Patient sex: M
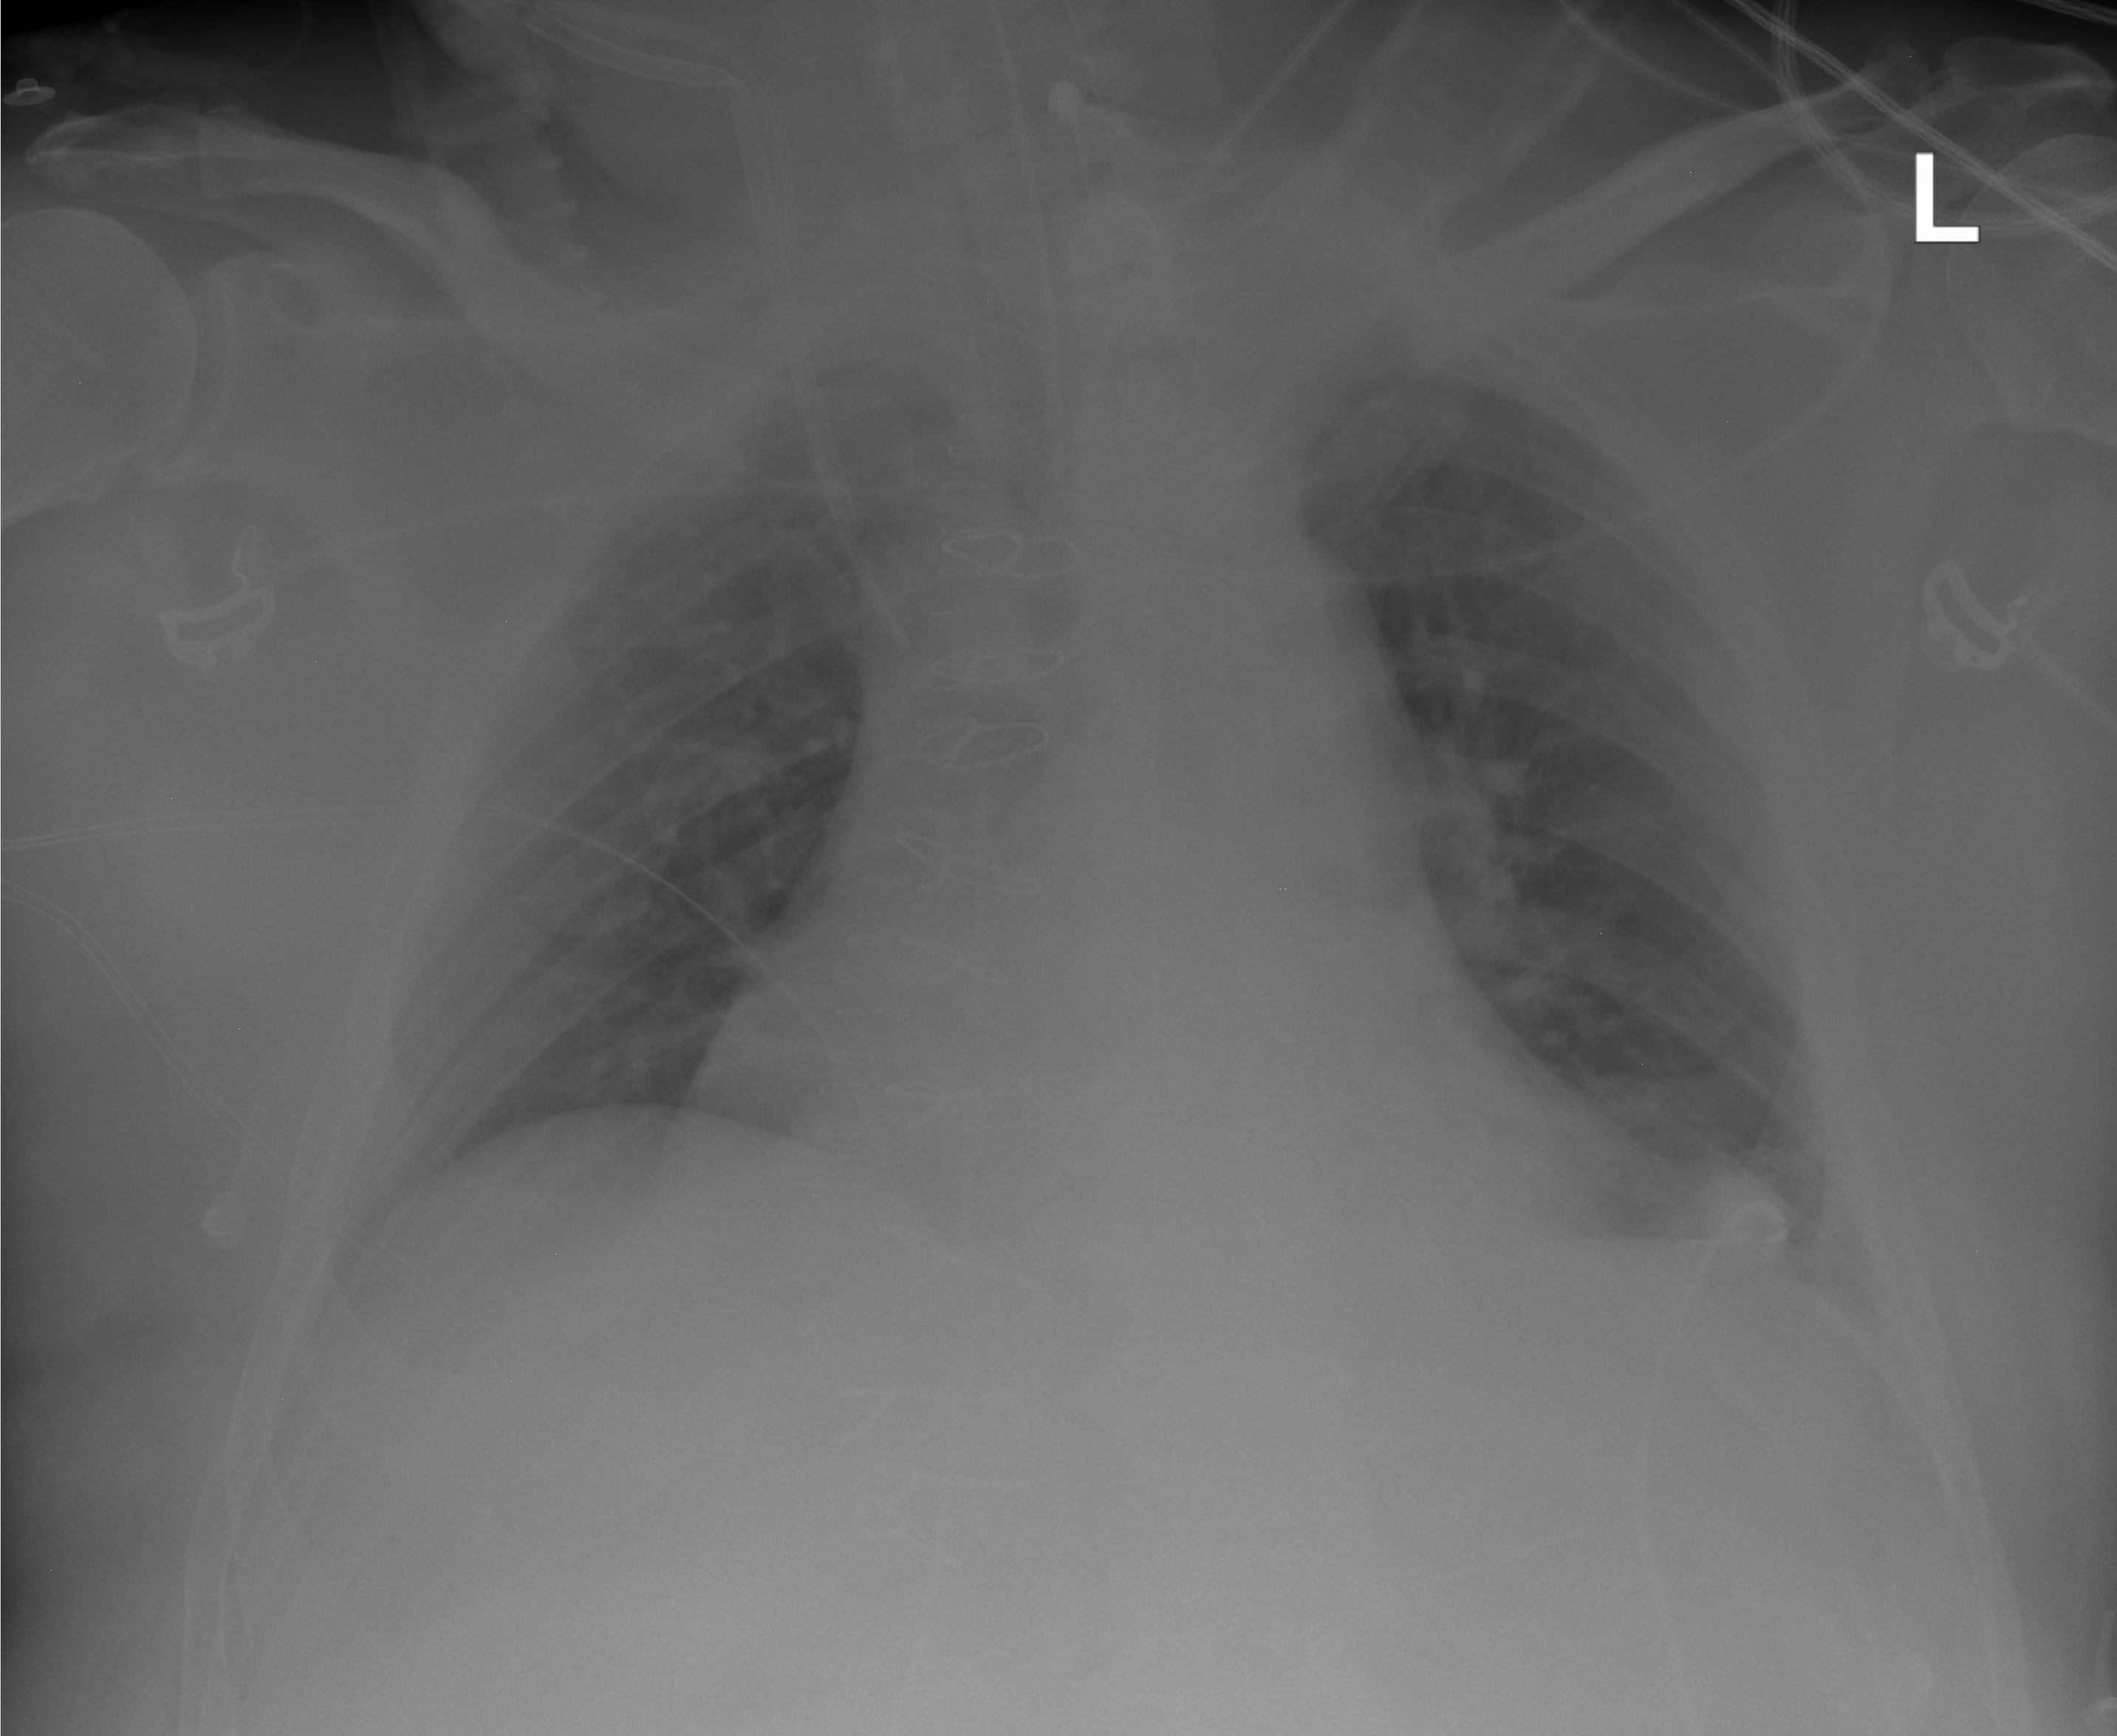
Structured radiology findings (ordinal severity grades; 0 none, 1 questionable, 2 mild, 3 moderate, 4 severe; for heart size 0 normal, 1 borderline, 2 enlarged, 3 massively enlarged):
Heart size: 2
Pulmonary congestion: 2
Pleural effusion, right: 0
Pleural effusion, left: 0
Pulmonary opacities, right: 0
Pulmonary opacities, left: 0
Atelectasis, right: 0
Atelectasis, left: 2